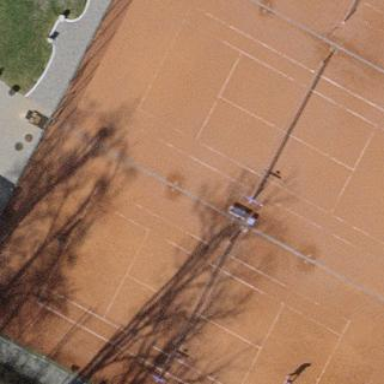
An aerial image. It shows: Tennis court in leisure pitch.